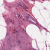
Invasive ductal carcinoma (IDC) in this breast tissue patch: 0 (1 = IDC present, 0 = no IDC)